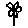
Label: flower